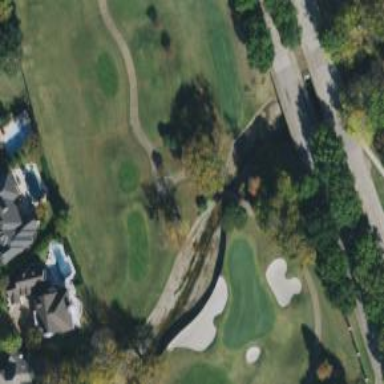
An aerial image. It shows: Path bridge used as golf cartpath.